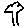
Label: tree